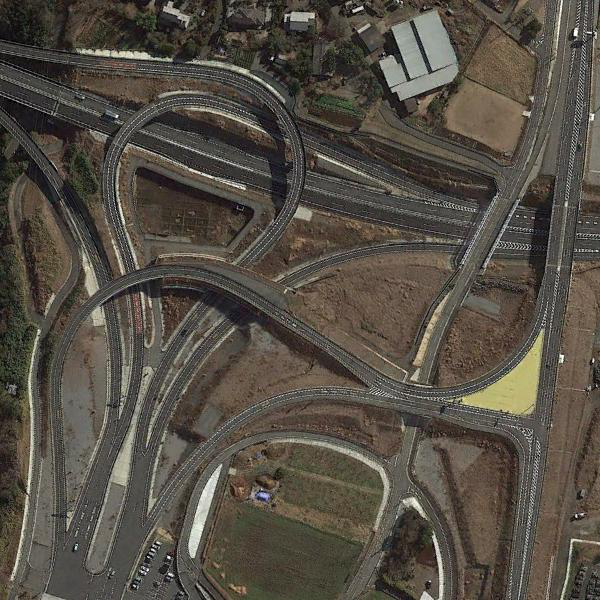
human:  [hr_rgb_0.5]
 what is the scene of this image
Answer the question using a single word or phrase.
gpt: viaduct